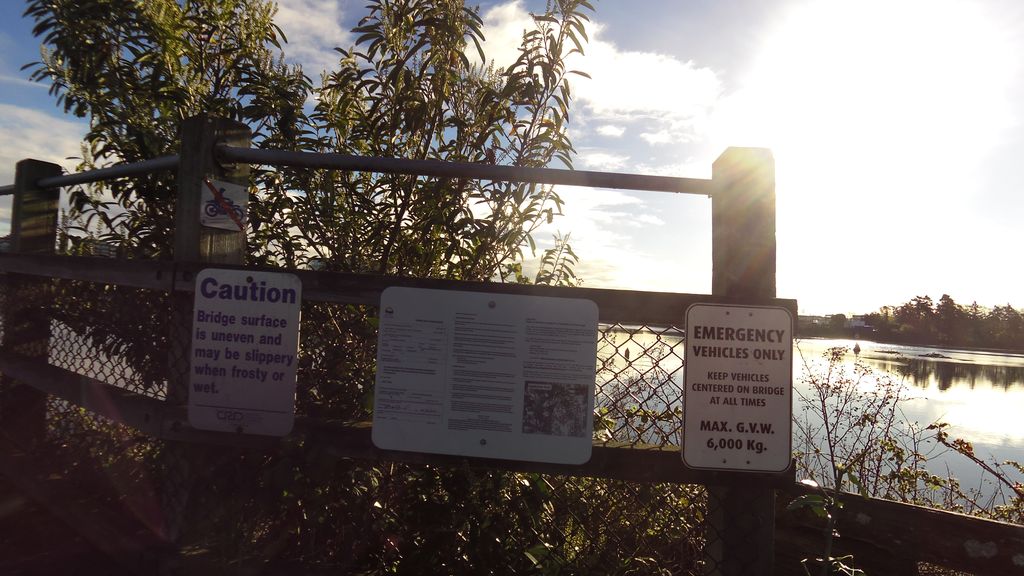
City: victoria